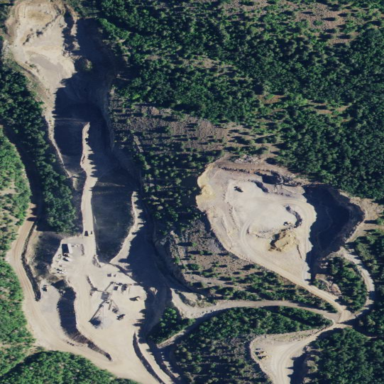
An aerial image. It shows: Quarry area.